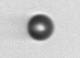
Label: bead